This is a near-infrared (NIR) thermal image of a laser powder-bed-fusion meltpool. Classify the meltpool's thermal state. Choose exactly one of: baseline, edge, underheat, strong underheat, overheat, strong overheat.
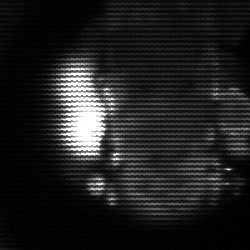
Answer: strong underheat